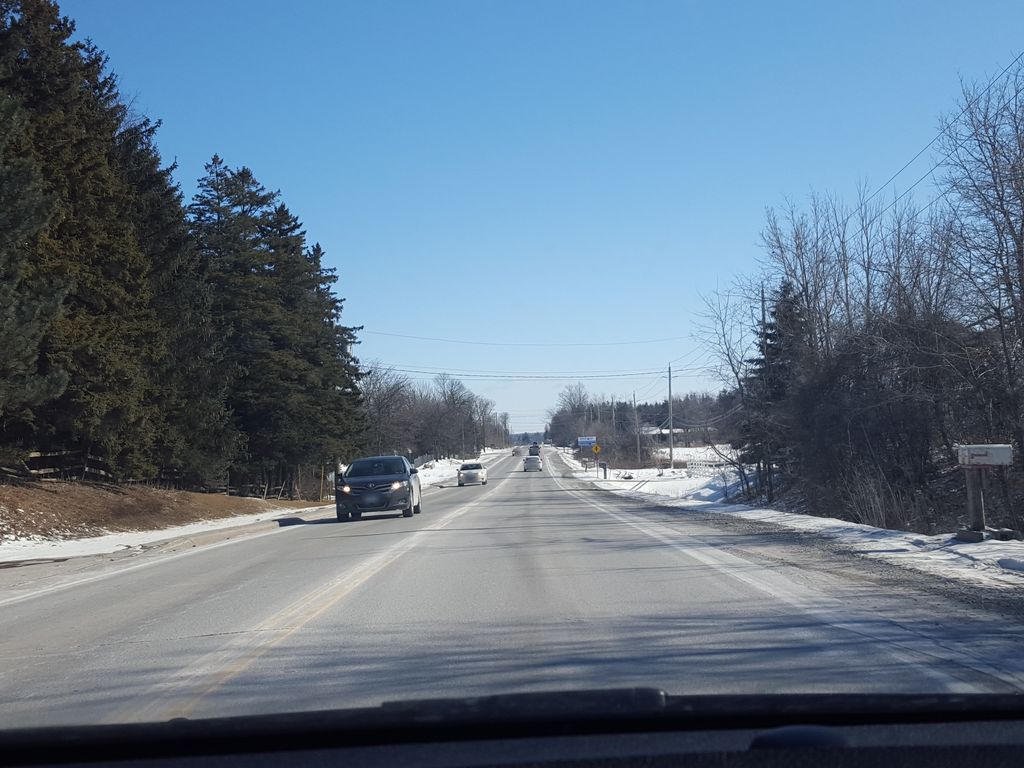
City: kitchener-waterloo